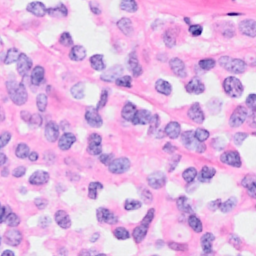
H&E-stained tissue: Breast